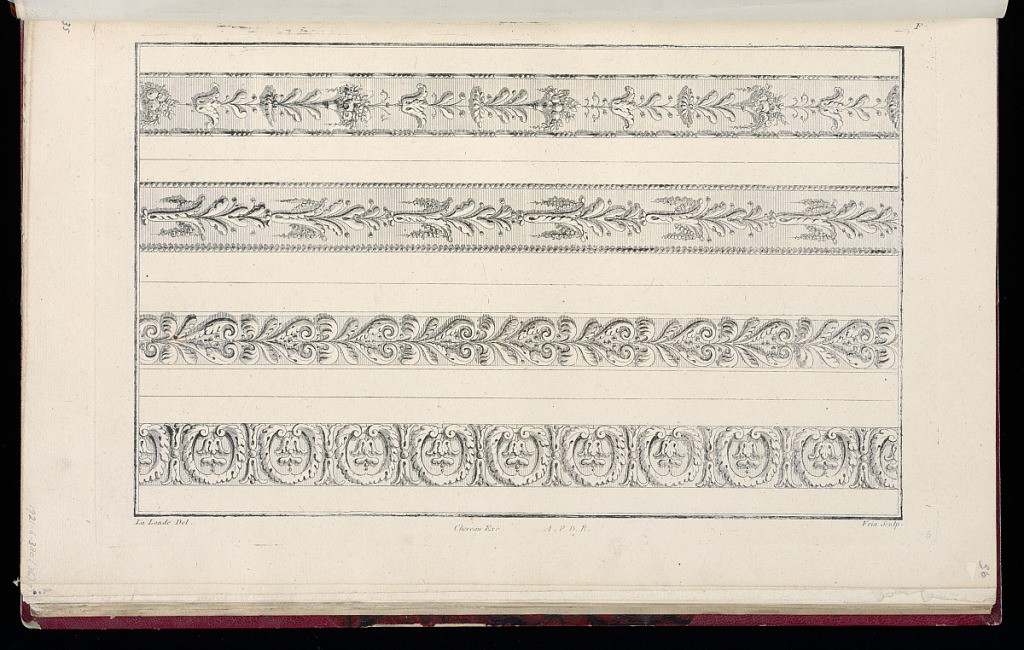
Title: Four Border Designs
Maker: Richard de Lalonde, French, active 1780–96
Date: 1785-1788
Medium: Etching on off-white laid paper
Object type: Print
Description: Four designs for borders, stacked vertically on the plate. From top to bottom, the borders are in the forms of: bead and bar course on the edges surrounding bouquets of flowers and fruit; bead course on the edges surrounding stylized acanthus leaves draped with flowers; and two variations of stylized acanthus leaves with bead details. The plate is signed and numbered.